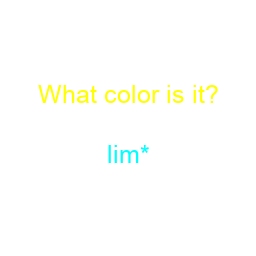
Color: cyan
Color name shown: lime
Background color: white
Question text color: yellow